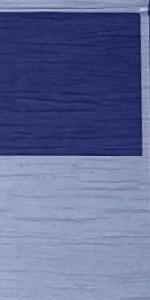
Label: Empty